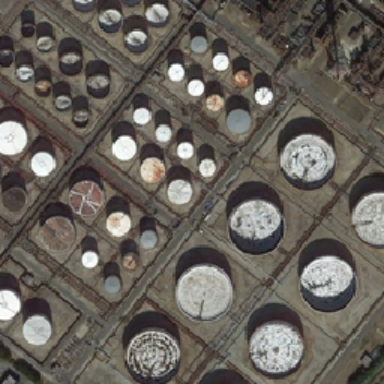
Many blue tanks were arranged neatly .